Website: home-depot
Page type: receipt
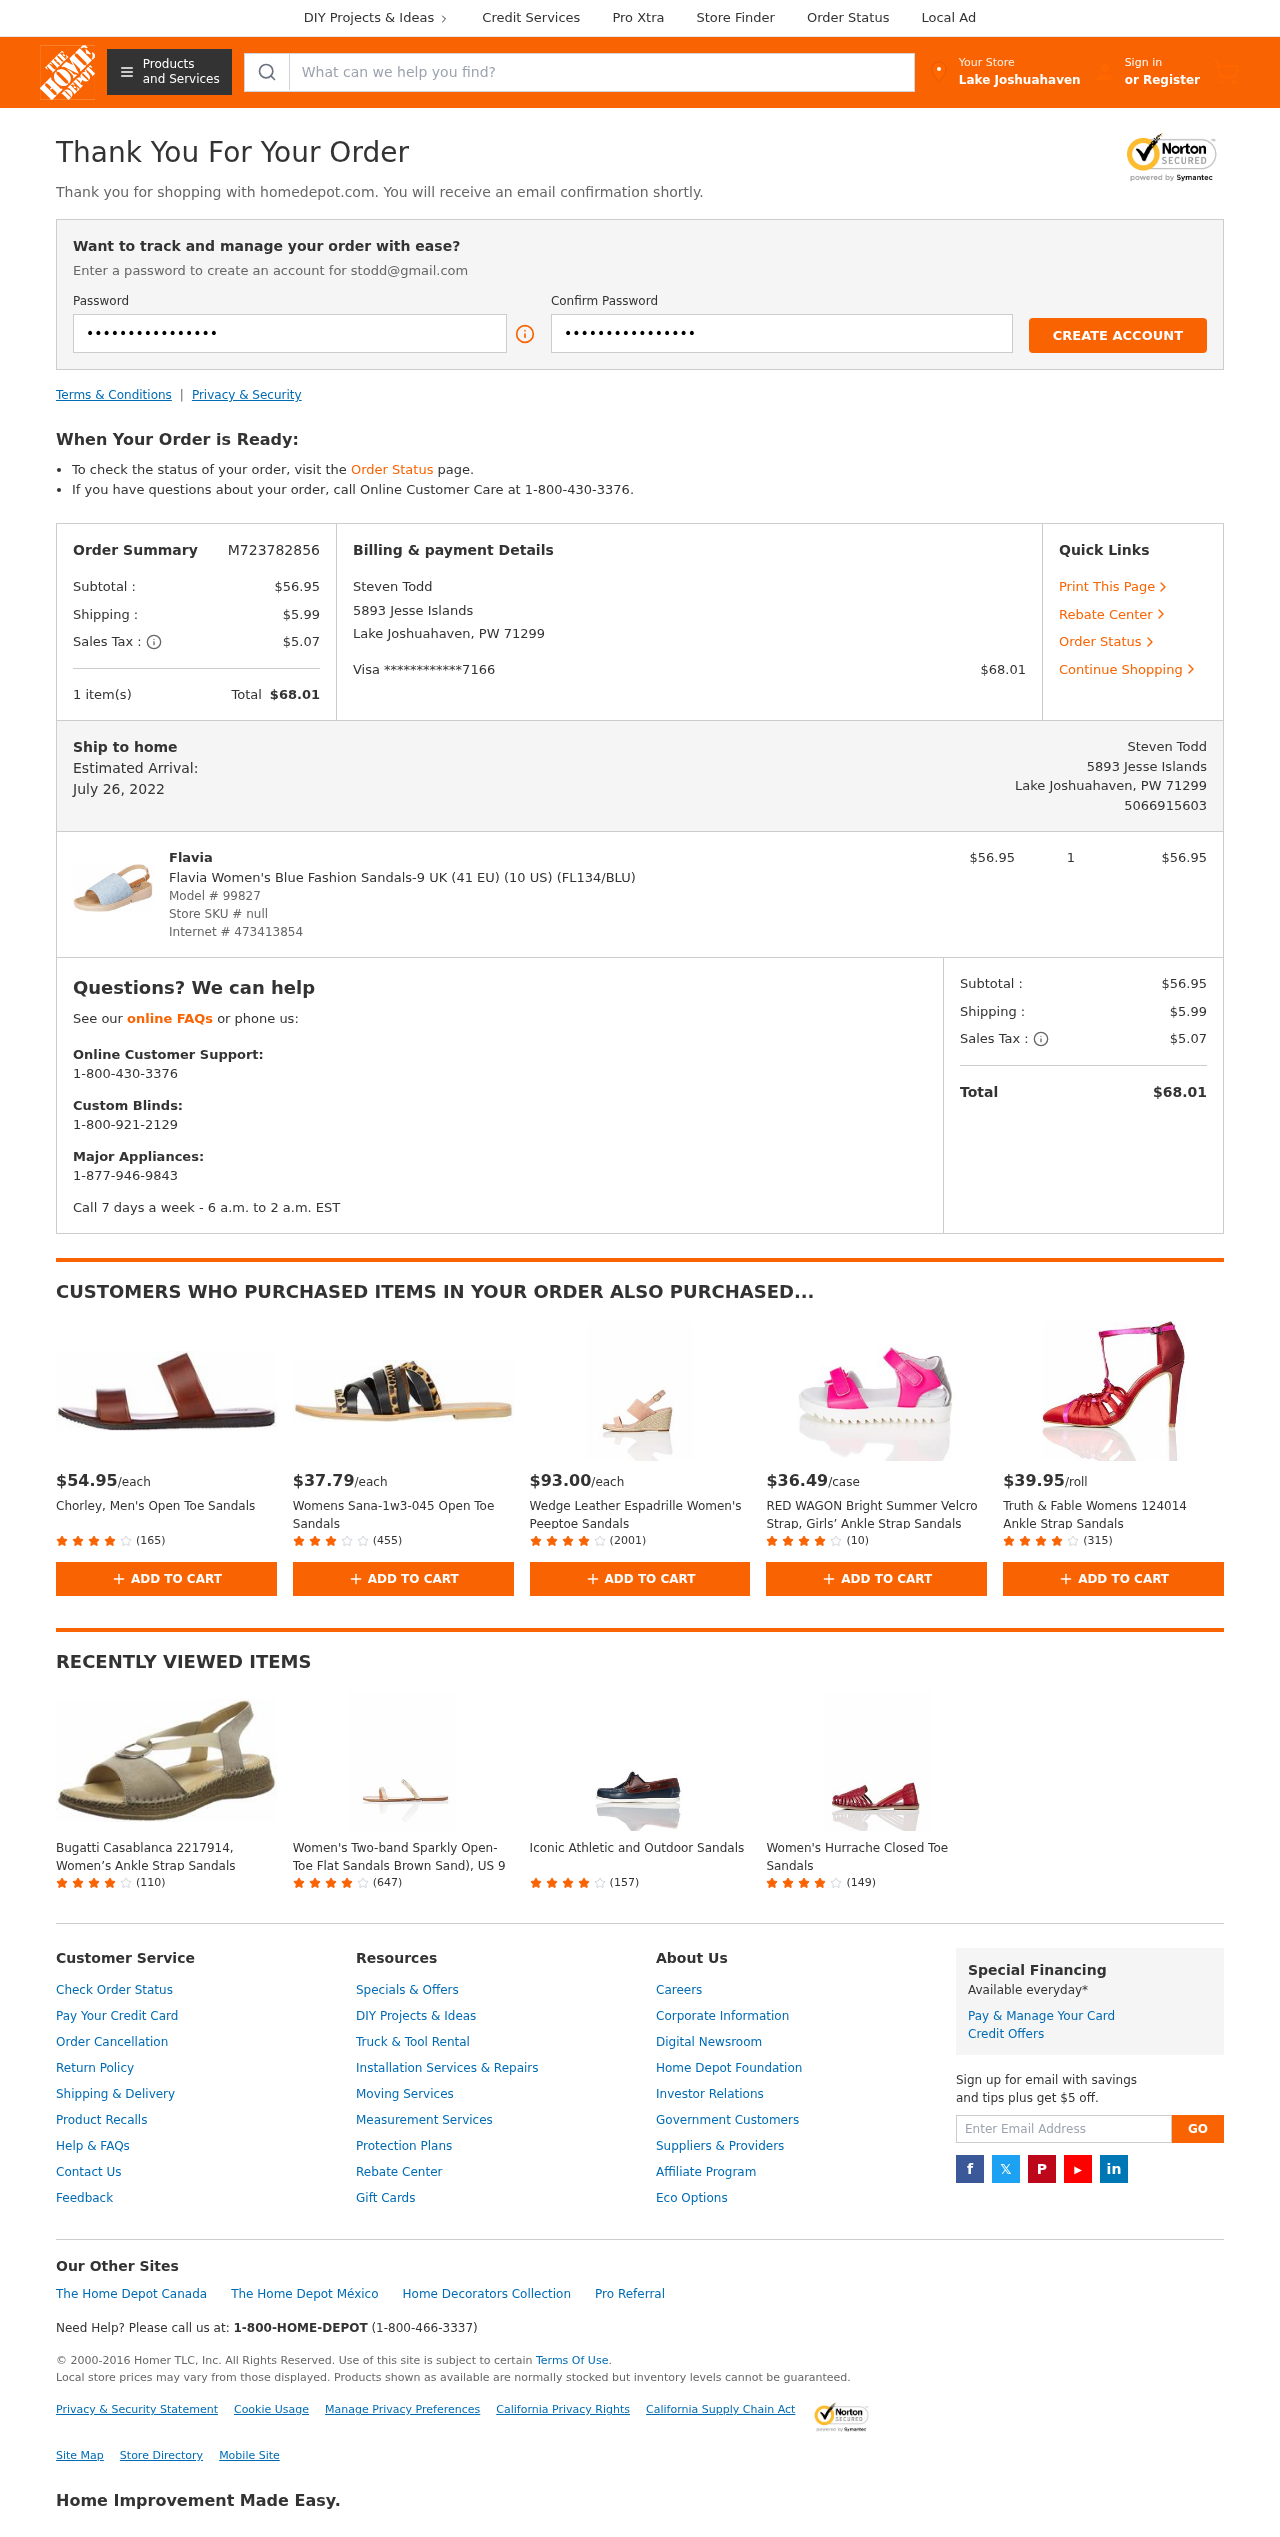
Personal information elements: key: PII_CARD_LAST4
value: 7166
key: PII_CARD_TYPE
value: Visa
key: PII_CITY
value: Lake Joshuahaven
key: PII_EMAIL
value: stodd@gmail.com
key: PII_FULLNAME
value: Steven Todd
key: PII_PHONE
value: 5066915603
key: PII_STREET
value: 5893 Jesse Islands
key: PII_CITY_STATE_ZIP
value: Lake Joshuahaven, PW 71299
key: PII_FULLNAME2
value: Steven Todd
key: PII_POSTCODE
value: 71299
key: PII_STATE_ABBR
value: PW
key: PII_STATE
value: PW
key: PII_POSTCODE_FULL
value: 71299
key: PII_CITY_STATE
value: Lake Joshuahaven, PW
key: PII_POSTCODE_NUMERIC
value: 71299
Product elements: key: PRODUCT1_BRAND
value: Flavia
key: PRODUCT1_NAME
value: Flavia Women's Blue Fashion Sandals-9 UK (41 EU) (10 US) (FL134/BLU)
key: PRODUCT1_PRICE
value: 56.95
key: PRODUCT1_QUANTITY
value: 1
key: PRODUCT2_PRICE
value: $54.95
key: PRODUCT2_NAME
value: Chorley, Men's Open Toe Sandals
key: PRODUCT2_NUM_RATINGS
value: (165)
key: PRODUCT3_PRICE
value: $37.79
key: PRODUCT3_NAME
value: Womens Sana-1w3-045 Open Toe Sandals
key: PRODUCT3_NUM_RATINGS
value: (455)
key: PRODUCT4_PRICE
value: $93.00
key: PRODUCT4_NAME
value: Wedge Leather Espadrille Women's Peeptoe Sandals
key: PRODUCT4_NUM_RATINGS
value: (2001)
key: PRODUCT5_PRICE
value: $36.49
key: PRODUCT5_NAME
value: RED WAGON Bright Summer Velcro Strap, Girls’ Ankle Strap Sandals
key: PRODUCT5_NUM_RATINGS
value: (10)
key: PRODUCT6_PRICE
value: $39.95
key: PRODUCT6_NAME
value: Truth & Fable Womens 124014 Ankle Strap Sandals
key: PRODUCT6_NUM_RATINGS
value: (315)
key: PRODUCT7_NAME
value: Bugatti Casablanca 2217914, Women’s Ankle Strap Sandals
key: PRODUCT7_NUM_RATINGS
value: (110)
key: PRODUCT8_NAME
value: Women's Two-band Sparkly Open-Toe Flat Sandals Brown Sand), US 9
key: PRODUCT8_NUM_RATINGS
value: (647)
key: PRODUCT9_NAME
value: Iconic Athletic and Outdoor Sandals
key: PRODUCT9_NUM_RATINGS
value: (157)
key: PRODUCT10_NAME
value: Women's Hurrache Closed Toe Sandals
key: PRODUCT10_NUM_RATINGS
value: (149)
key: PRODUCT_MODEL_NUMBER
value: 99827
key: PRODUCT_INTERNET_NUMBER
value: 473413854
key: PRODUCT1_LINE_TOTAL
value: $56.95
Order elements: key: ORDER_ID
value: M723782856
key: ORDER_SUBTOTAL
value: $56.95
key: ORDER_SHIPPING_COST
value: $5.99
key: ORDER_TAX
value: $5.07
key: ORDER_NUM_ITEMS
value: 1 item(s)
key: ORDER_TOTAL
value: $68.01
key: ORDER_DELIVERY_DATE
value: July 26, 2022
Search elements: key: HEADER_SEARCH
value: What can we help you find?
Other elements: key: STORE_SKU
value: null